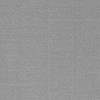
Atmospheric dust classification: dusty